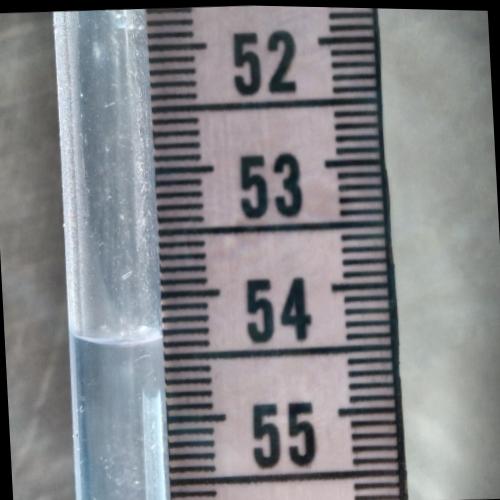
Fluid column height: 54.3 cm